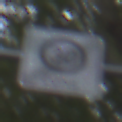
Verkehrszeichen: EndeZone30
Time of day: MorningAfternoon
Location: Outdoor (Urban)
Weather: Overcast
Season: NotSpecified
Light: Natural